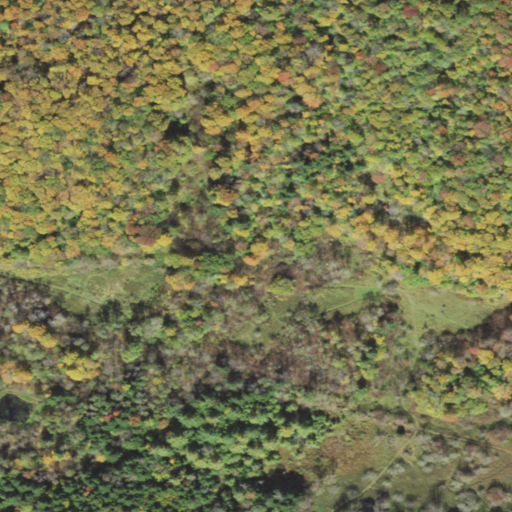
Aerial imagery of valley in Pennsylvania named County Line Hollow containing deciduous forest, woody wetlands, and evergreen forest